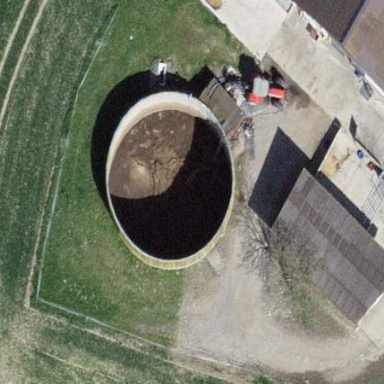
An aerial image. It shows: Storage tank that is man-made.